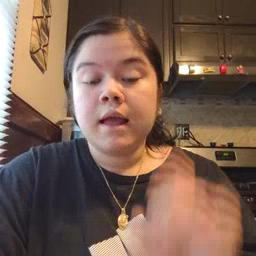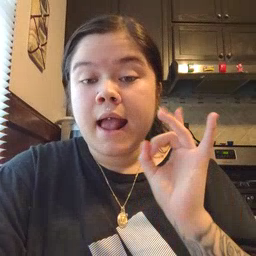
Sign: hate